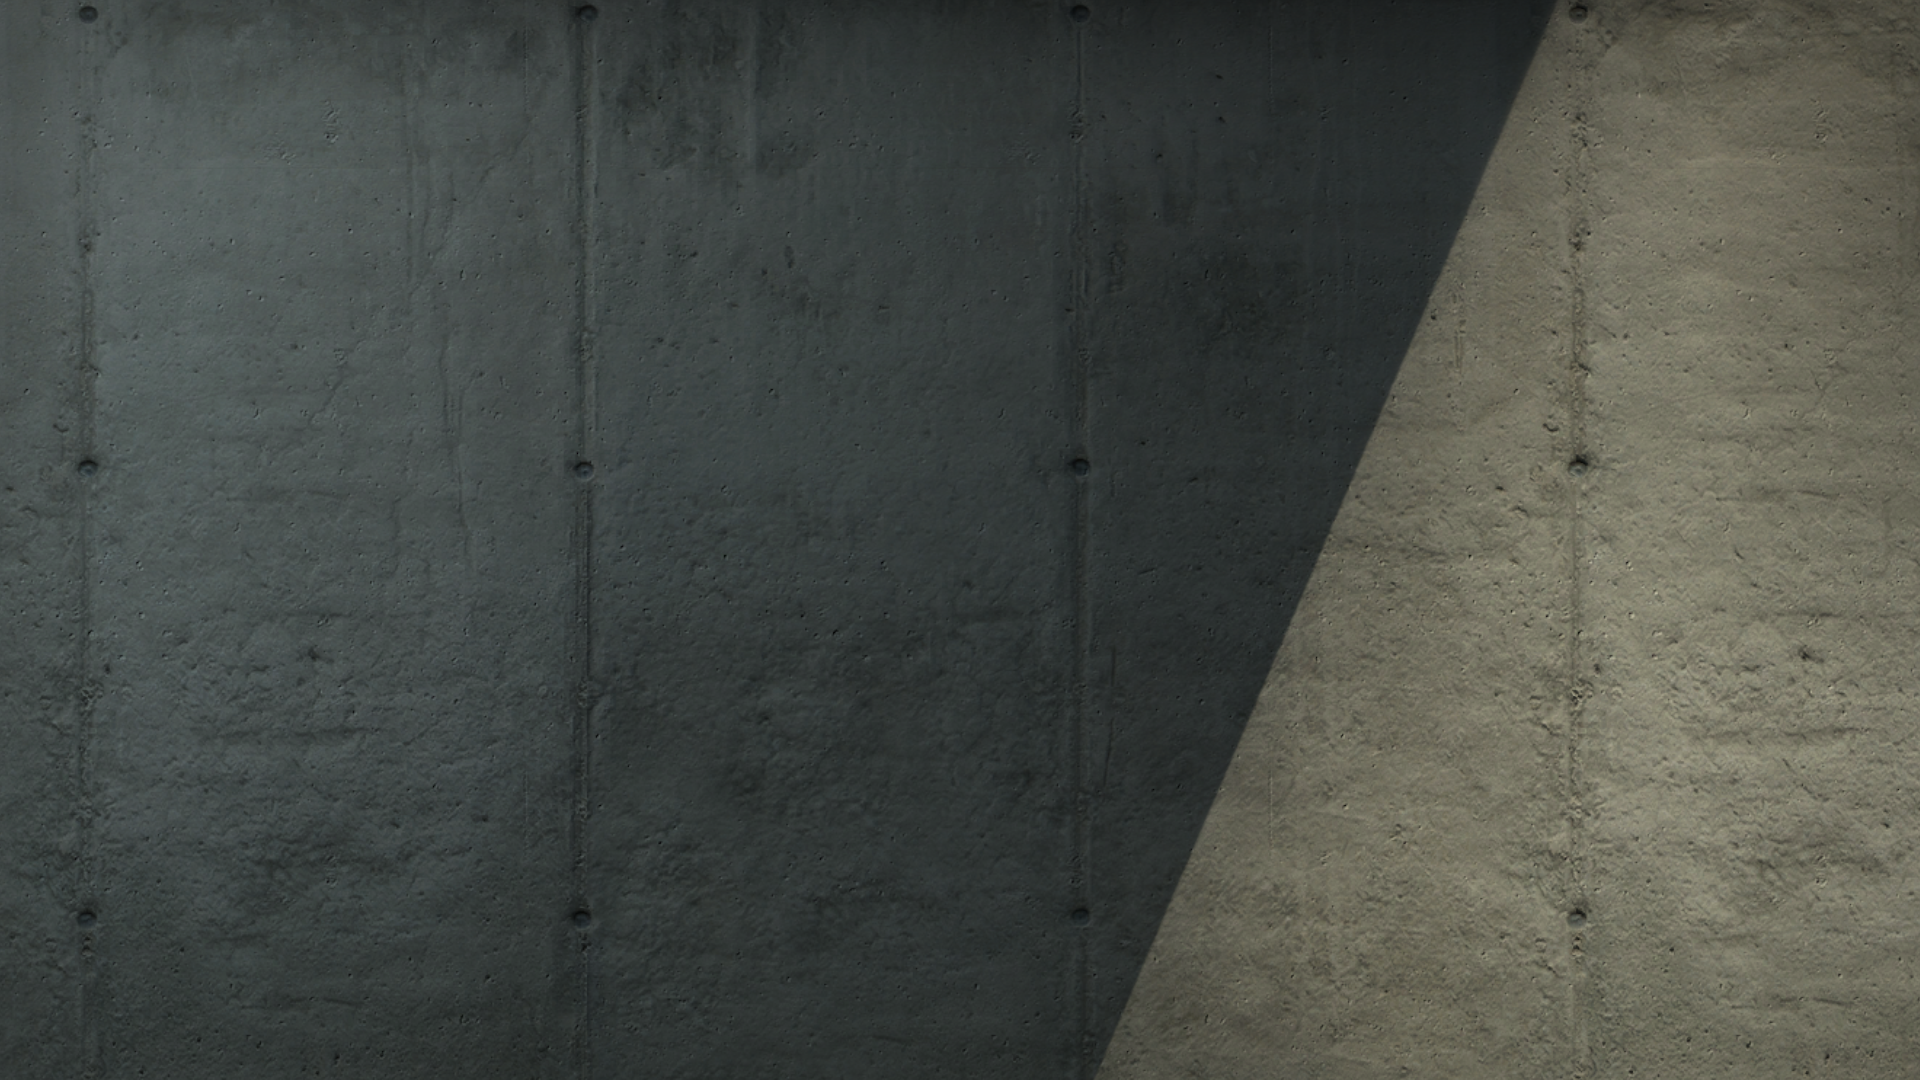
Map: de_vertigo